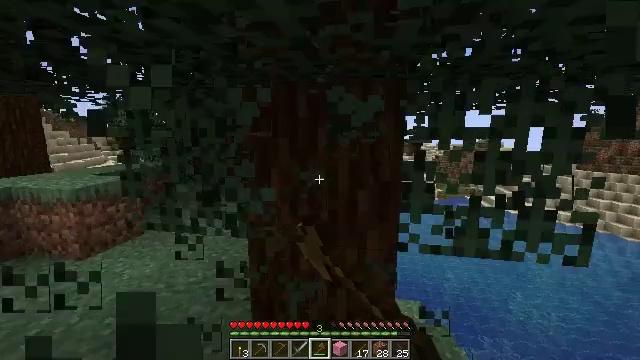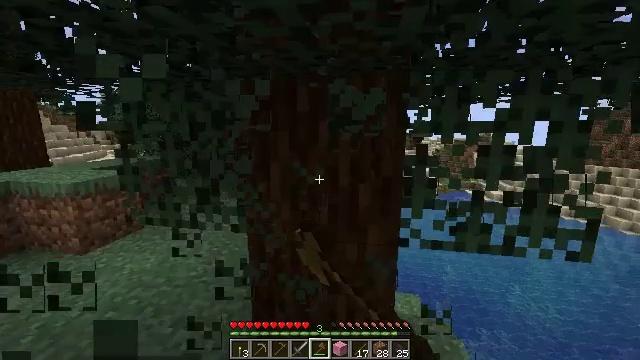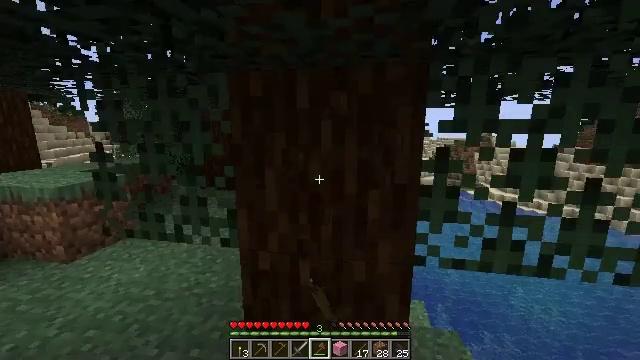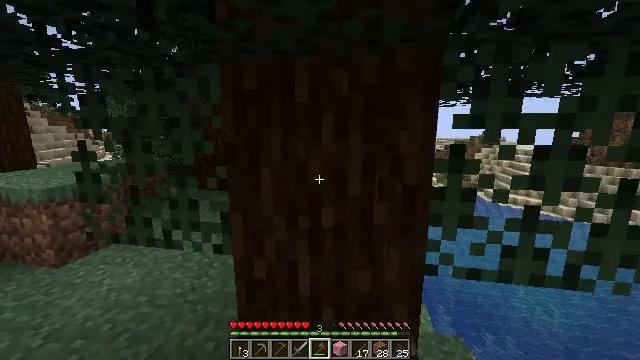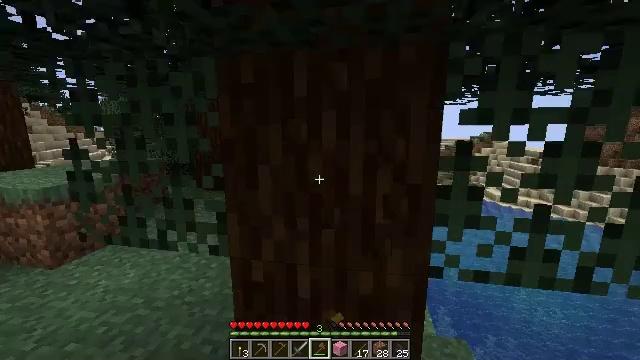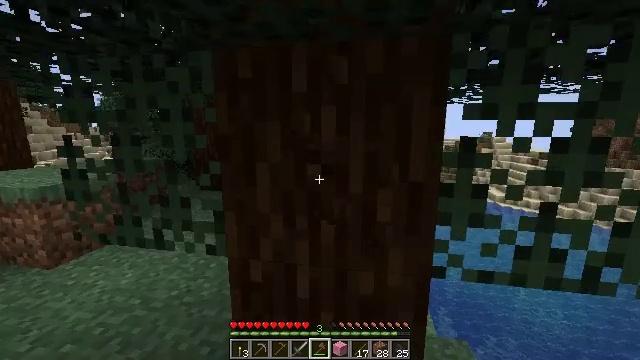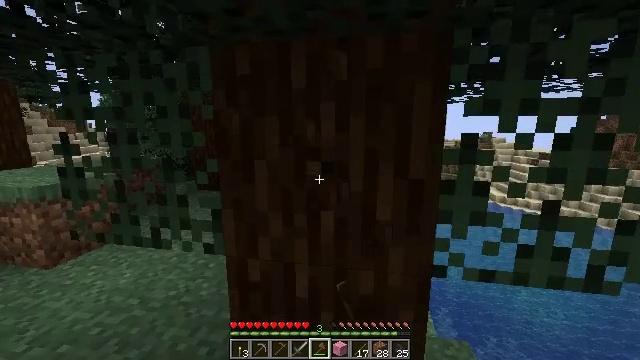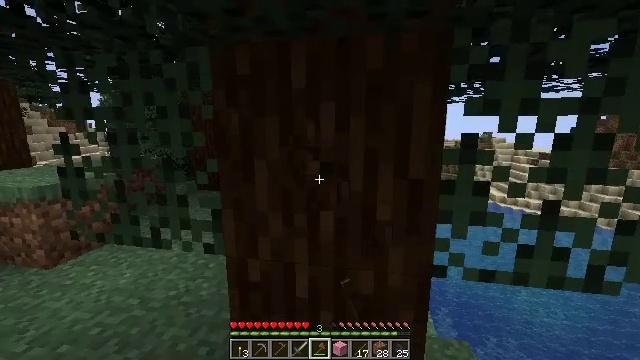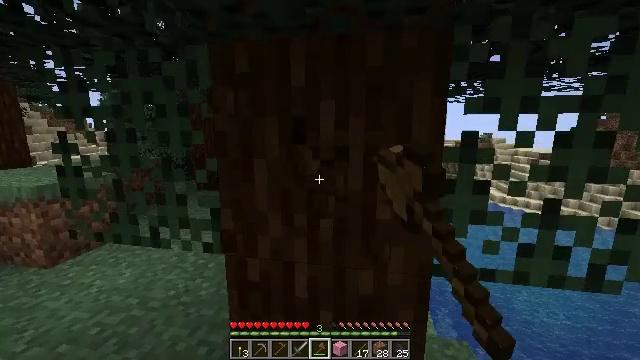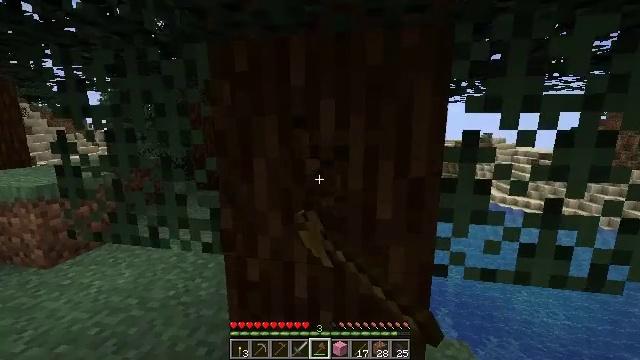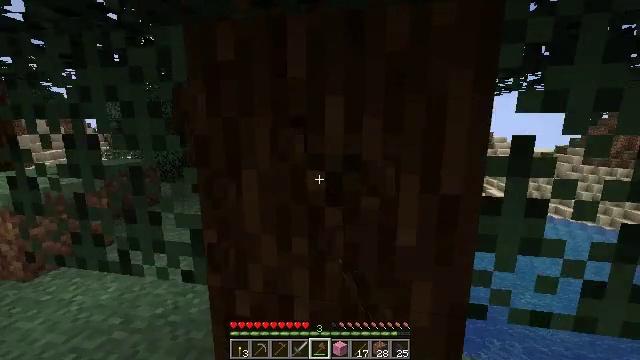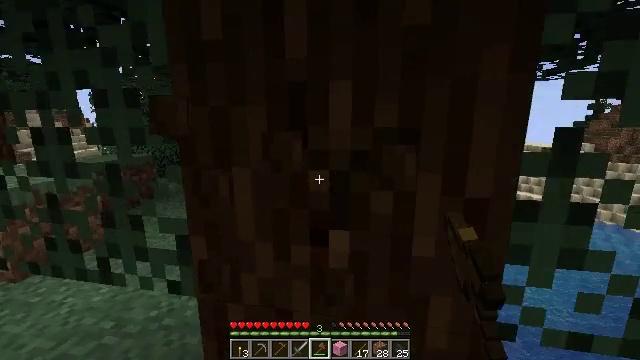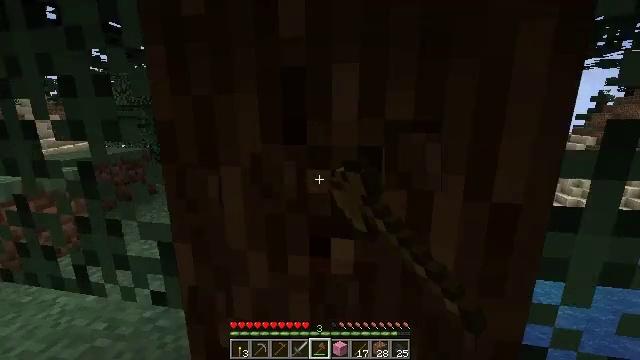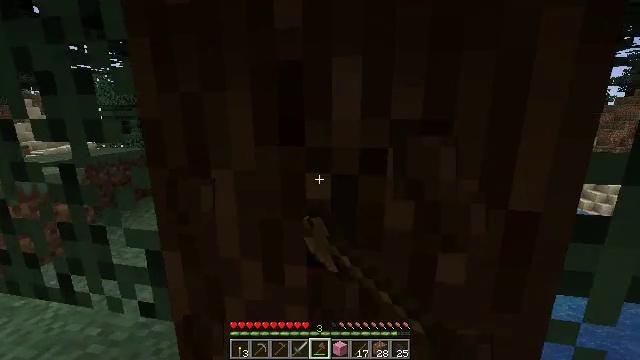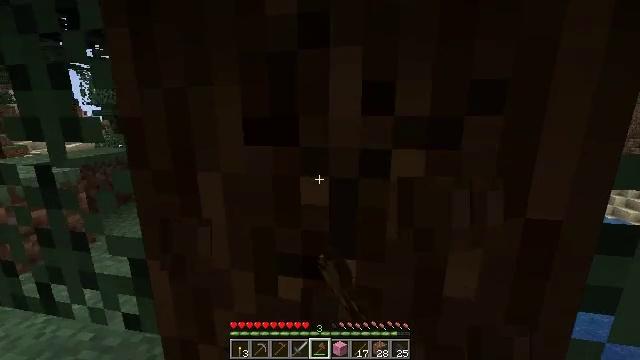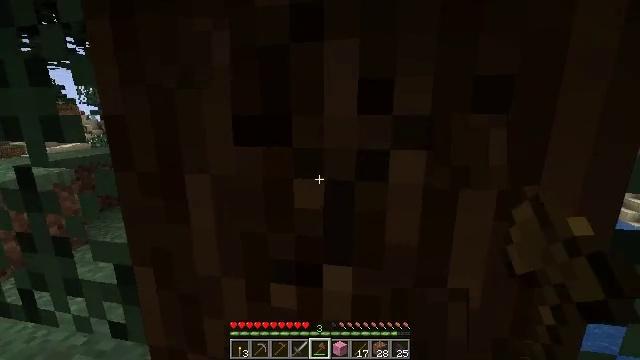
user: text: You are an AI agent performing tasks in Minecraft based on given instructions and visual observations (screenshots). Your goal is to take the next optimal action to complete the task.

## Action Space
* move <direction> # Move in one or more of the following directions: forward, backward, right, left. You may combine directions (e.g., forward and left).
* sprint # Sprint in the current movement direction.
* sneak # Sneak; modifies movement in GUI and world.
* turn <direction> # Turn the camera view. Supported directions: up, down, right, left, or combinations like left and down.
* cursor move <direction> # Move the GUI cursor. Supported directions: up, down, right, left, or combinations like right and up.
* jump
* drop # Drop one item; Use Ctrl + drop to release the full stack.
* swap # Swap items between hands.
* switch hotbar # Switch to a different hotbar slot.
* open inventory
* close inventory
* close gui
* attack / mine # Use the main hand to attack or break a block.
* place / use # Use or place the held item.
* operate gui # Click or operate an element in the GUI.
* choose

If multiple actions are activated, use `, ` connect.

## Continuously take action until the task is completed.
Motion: motion action
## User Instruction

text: Mine the spruce log from the forest.
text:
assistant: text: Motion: move forward, turn down, attack / mine
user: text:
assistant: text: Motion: attack / mine
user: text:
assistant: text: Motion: attack / mine
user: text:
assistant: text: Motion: attack / mine
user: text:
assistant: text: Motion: attack / mine
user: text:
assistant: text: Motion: attack / mine
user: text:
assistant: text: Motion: attack / mine
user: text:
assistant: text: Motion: attack / mine
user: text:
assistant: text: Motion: move forward, attack / mine
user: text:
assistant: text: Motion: move forward, attack / mine
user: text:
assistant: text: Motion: move forward, turn down, attack / mine
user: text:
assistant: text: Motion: turn down, attack / mine
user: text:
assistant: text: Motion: attack / mine
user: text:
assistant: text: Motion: attack / mine
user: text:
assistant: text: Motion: attack / mine
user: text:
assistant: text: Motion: turn right, attack / mine
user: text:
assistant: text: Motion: turn right, attack / mine
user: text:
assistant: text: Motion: attack / mine
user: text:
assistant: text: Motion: attack / mine
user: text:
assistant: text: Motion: attack / mine
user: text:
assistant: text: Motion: attack / mine
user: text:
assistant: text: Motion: attack / mine
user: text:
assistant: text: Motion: attack / mine
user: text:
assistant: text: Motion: attack / mine
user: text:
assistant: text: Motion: attack / mine
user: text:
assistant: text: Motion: attack / mine
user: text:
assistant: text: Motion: attack / mine
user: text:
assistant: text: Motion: attack / mine
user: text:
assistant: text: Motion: attack / mine
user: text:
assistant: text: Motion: attack / mine